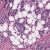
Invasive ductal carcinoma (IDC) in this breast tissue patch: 1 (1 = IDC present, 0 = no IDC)